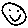
Label: smiley face